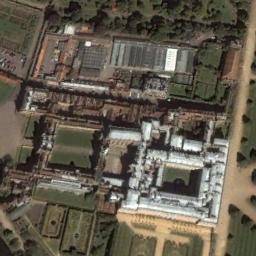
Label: palace